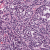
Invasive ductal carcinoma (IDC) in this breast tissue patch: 1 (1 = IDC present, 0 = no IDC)